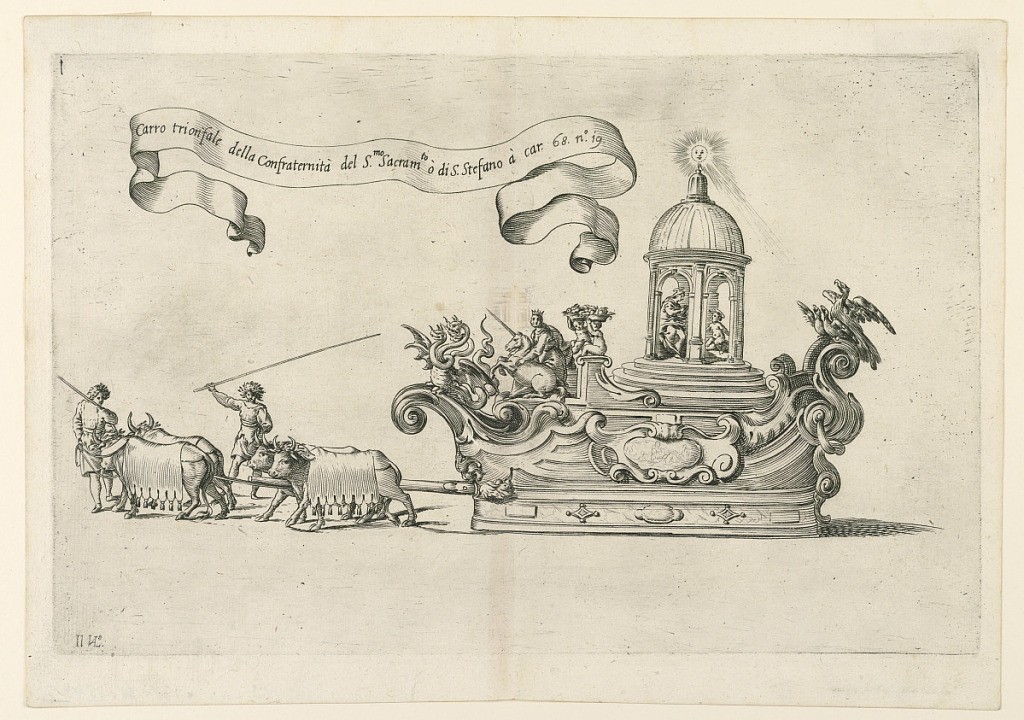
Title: A parade float in Reggio, Italy: "Carro trionfale della Confraternità del S.to Sacrame.to di S. Stefano" (The Triumphal Carriage of the Confraternity of the Holy Sacrament of St. Stephen). Plate 2a from A. Isacchi, "Relatione di Alfonso Isachi intorno l'origine, solennità, traslatione, et miracoli della Madonna di Reggio [...]" published by Flaminio Bartoli, Reggio.
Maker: Giovanni Luigi Valesio, Italian, ca. 1583 - 1633
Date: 1619
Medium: etching and engraving on cream laid paper
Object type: Print
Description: A parade float: the Virgin and Child within a small domed structure set on a carriage decorated with allegorical figures and animals, pulled by bulls. Printed in black, inside a paper scroll above them: "Carro trionfale della Confraternità del S.to Sacrame.to di S. Stefano à car. 68 no. 19" (The Triumphal Carriage of the Confraternity of the Holy Sacrament of St. Stephen, page 68, no. 19).